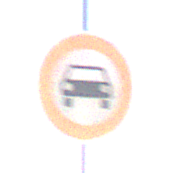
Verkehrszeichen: VerbotKraftwagen
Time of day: Midday
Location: Outdoor (Nature)
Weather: Clear
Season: NotSpecified
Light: Natural